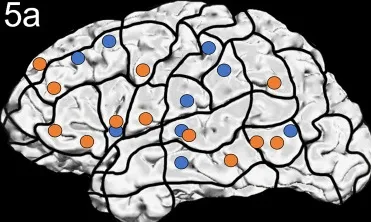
Case 5. Left panels show ON results, right panels AN results. Panels (A, B) nTMS stimulation sites that induced errors; no response and hesitations in orange, semantic errors in yellow and performance errors in blue.
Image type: radiology (ct)